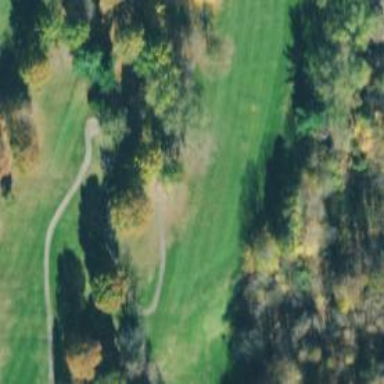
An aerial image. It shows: View of golf hole.